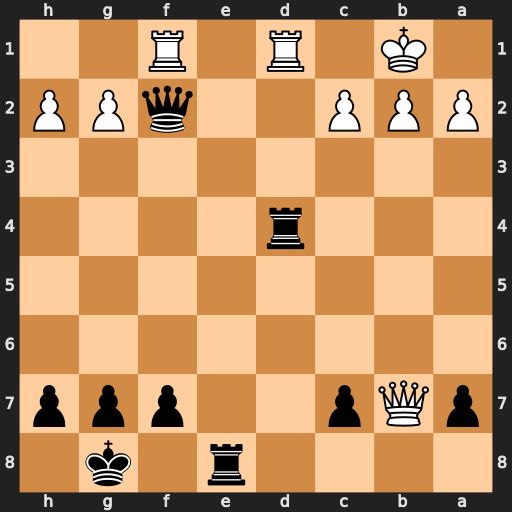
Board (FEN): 4r1k1/pQp2ppp/8/8/3r4/8/PPP2qPP/1K1R1R2
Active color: b
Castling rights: -
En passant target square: -
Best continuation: Red8 a3 Rxd1+ Rxd1 Rxd1+